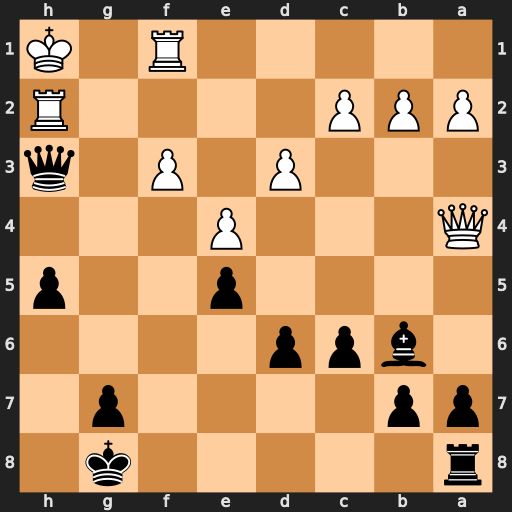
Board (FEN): r5k1/pp4p1/1bpp4/4p2p/Q3P3/3P1P1q/PPP4R/5R1K
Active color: b
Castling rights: -
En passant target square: -
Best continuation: Qxf1#